Field crop: tomato
Growth stage: 1
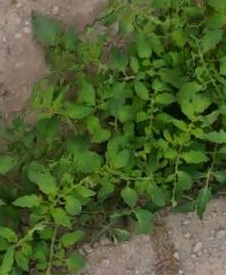
Species: tomato